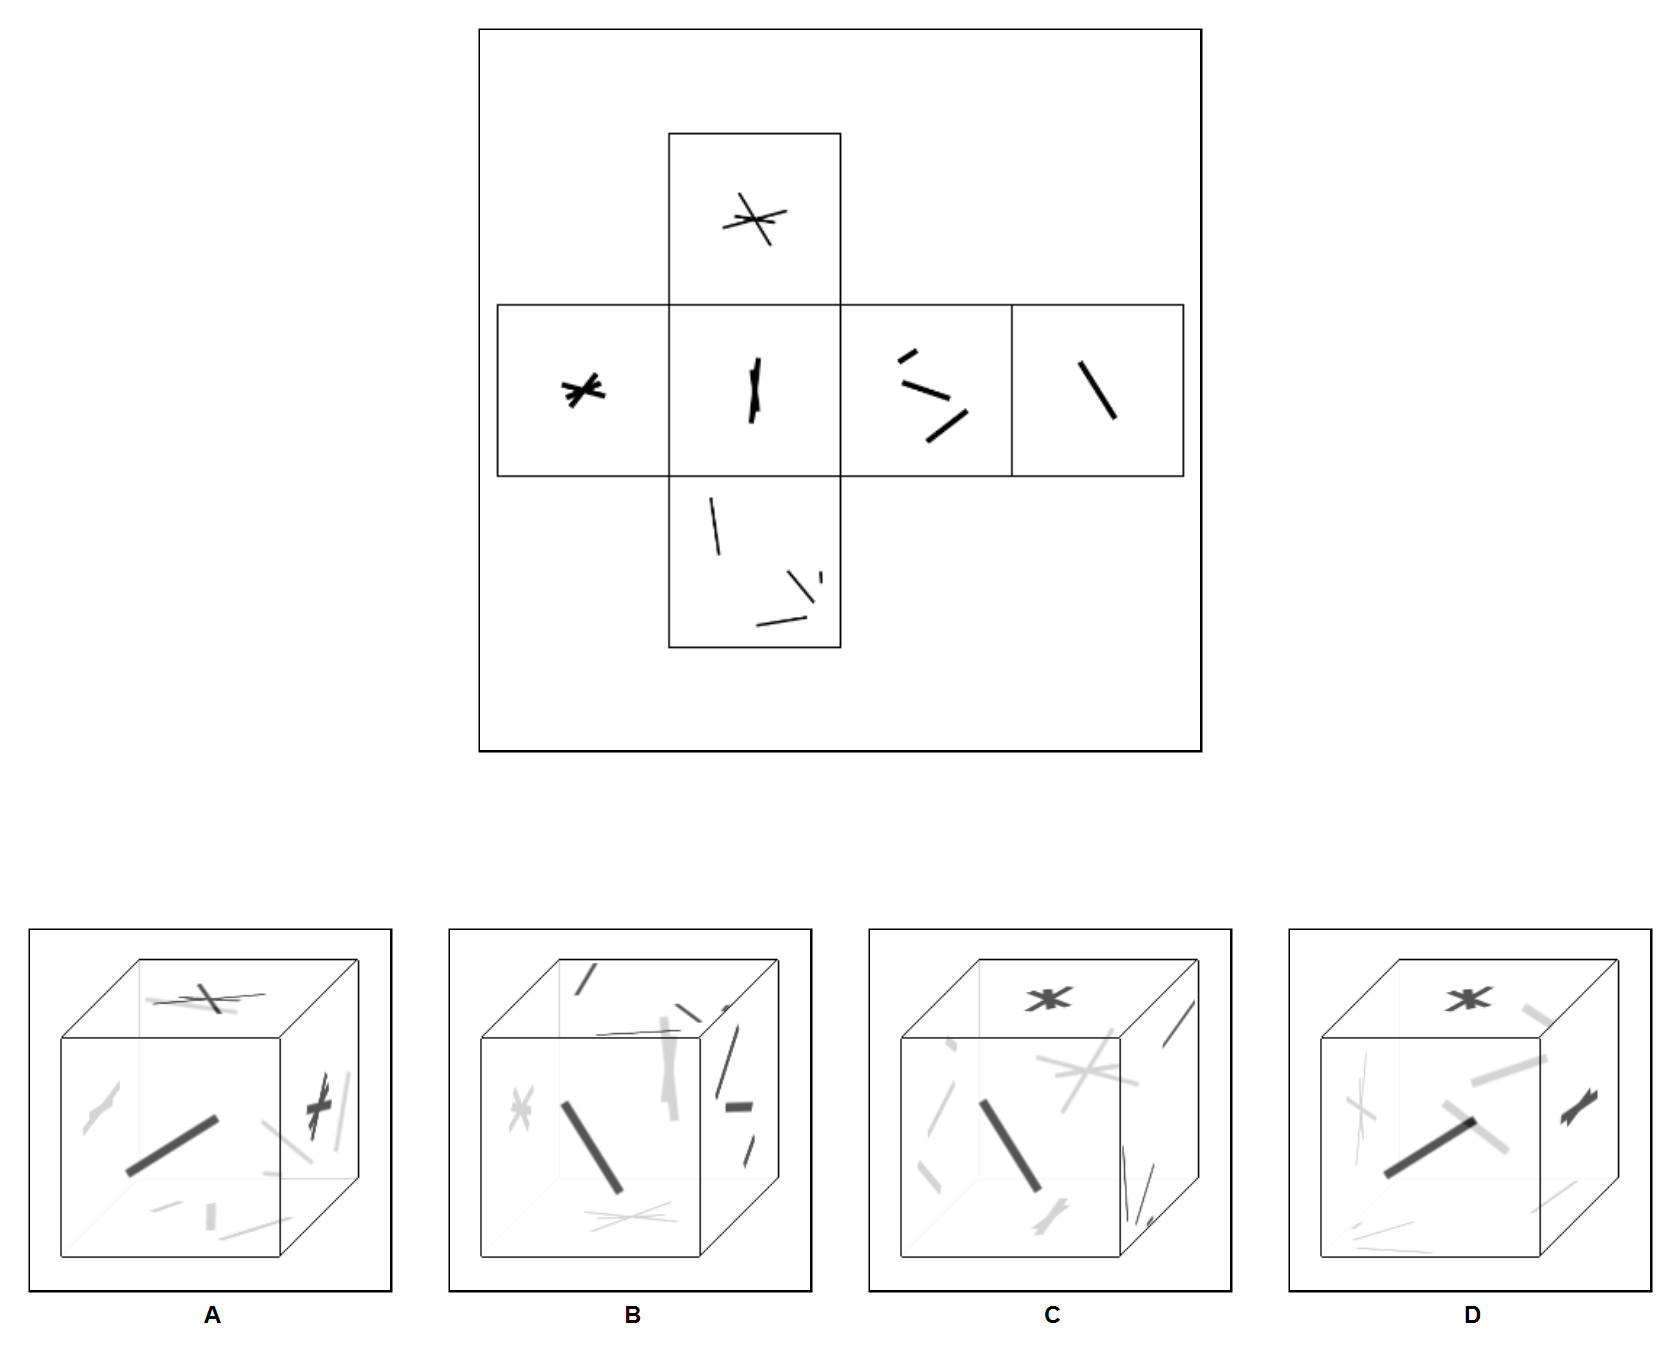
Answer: B